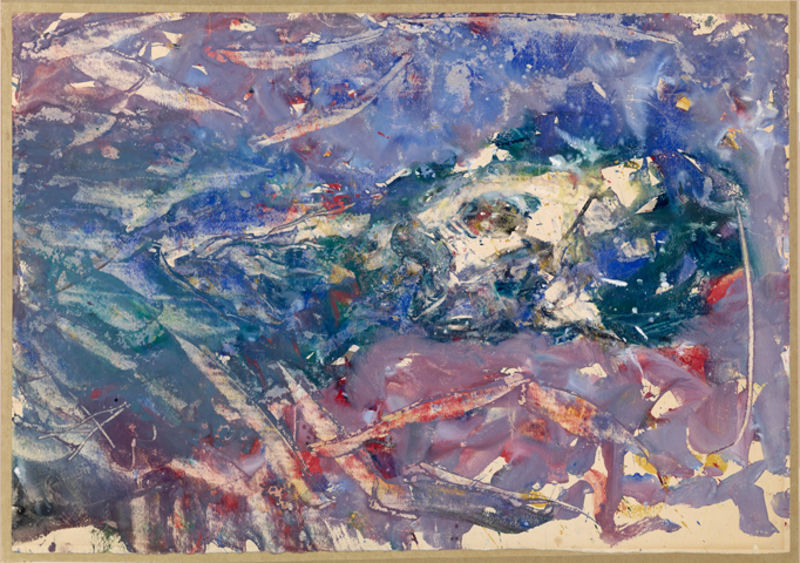
Titel: Self-Portrait, Self-Portrait
Künstler: Anatolii Zverev
Standort: Amherst (Massachusetts, USA)
Institution: Mead Art Museum, Amherst College
Schlagwörter: blue, oil, red, white, expressionism, face, gouache, green, yellow, pink, man, boat, see, water, paper, expression, color, purple, line, curl, abstract, water colour, colorful, lines, finger, brush, canvas, paint, thrown, soft, centre, scratching, finger painting, scratch, kiefer, pollock, non-representational, crumpled, splotch, mixed, rothko, palet, pallet knife